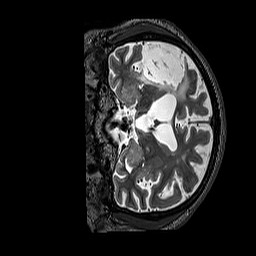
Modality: T2w
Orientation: coronal
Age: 58
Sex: male
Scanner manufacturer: siemens
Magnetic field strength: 3 T
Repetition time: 3.2 s
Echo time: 0.567 s